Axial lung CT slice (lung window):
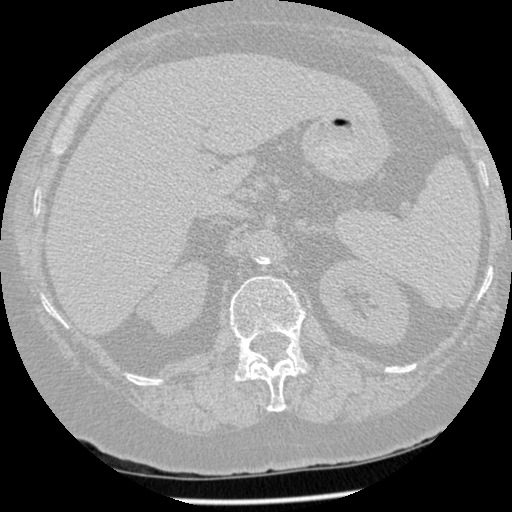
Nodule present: no